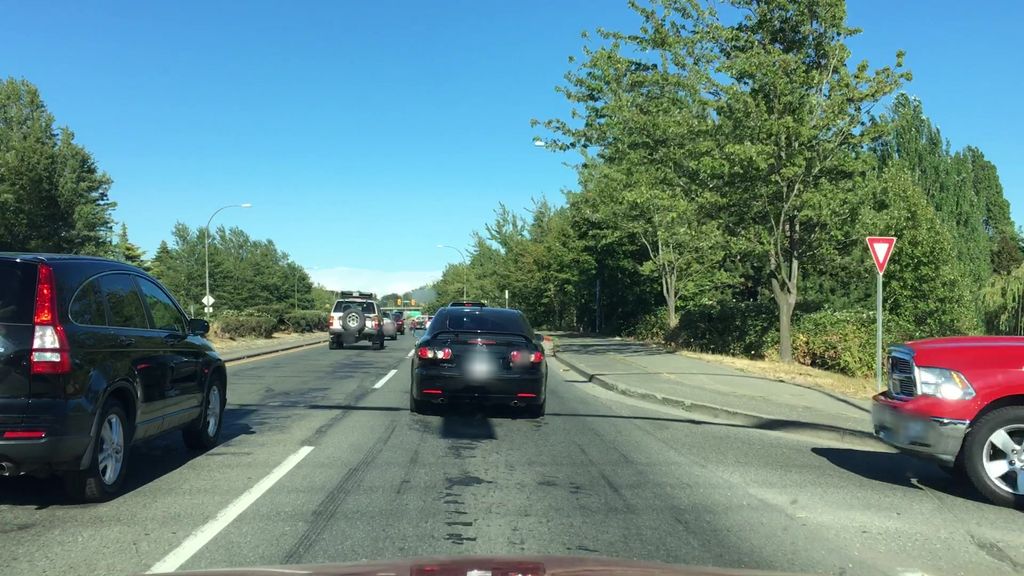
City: victoria